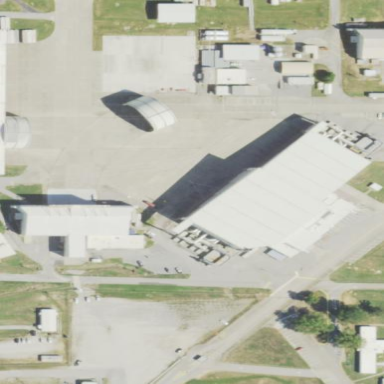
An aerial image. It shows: Hangar.